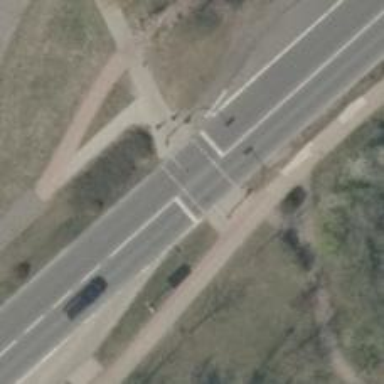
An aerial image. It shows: Secondary road with asphalt surface. It has sidewalks on both sides and cycle track on the right.